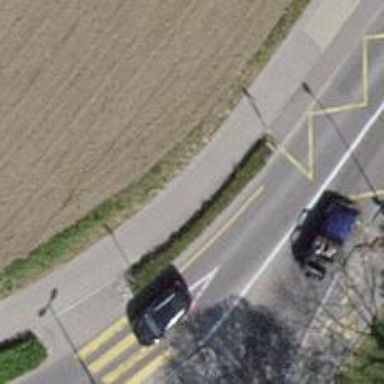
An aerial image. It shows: Hedge acting as barrier.